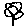
Label: flower